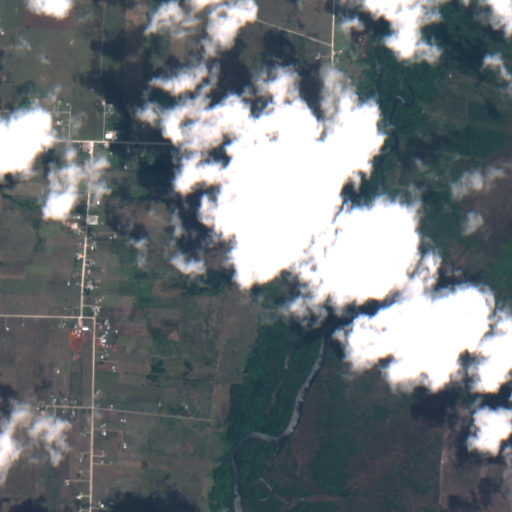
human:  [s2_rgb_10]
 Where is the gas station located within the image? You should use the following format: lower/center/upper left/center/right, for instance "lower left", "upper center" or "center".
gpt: The gas station is located in the center left of the image.
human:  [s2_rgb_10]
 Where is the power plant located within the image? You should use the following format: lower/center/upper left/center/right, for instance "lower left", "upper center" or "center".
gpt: There is no power plant in the image.